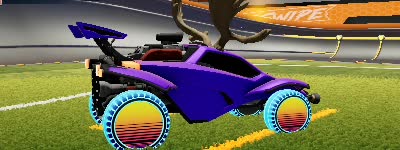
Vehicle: octane